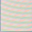
Piece: xx